Interaction volume radius: 5 \u00c5
Interaction volume height: 40 \u00c5
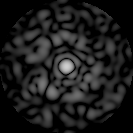
Disorder parameter: 0.8161